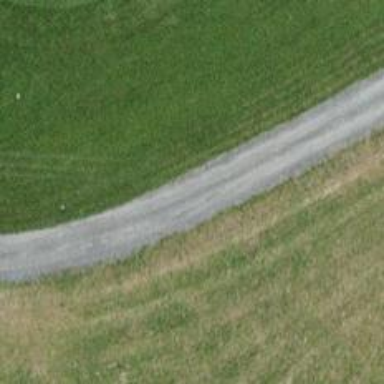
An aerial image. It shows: Path for golf carts.